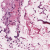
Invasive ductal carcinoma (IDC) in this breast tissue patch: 1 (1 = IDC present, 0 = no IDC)